Interaction volume radius: 5 \u00c5
Interaction volume height: 35 \u00c5
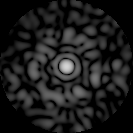
Disorder parameter: 0.8498